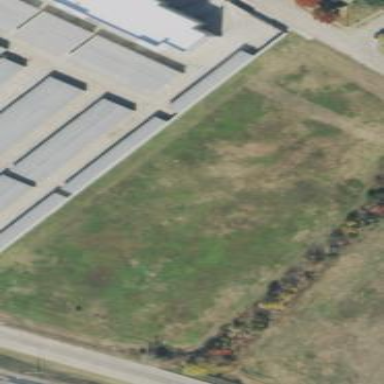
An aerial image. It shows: Grassy plot in green zone.